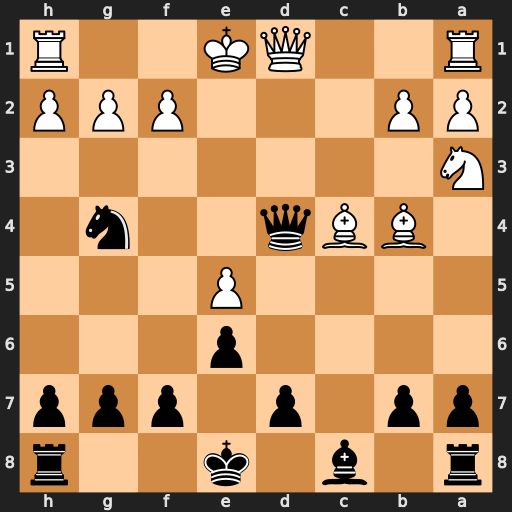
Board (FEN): r1b1k2r/pp1p1ppp/4p3/4P3/1BBq2n1/N7/PP3PPP/R2QK2R
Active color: b
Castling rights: KQkq
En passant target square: -
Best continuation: Qxf2#